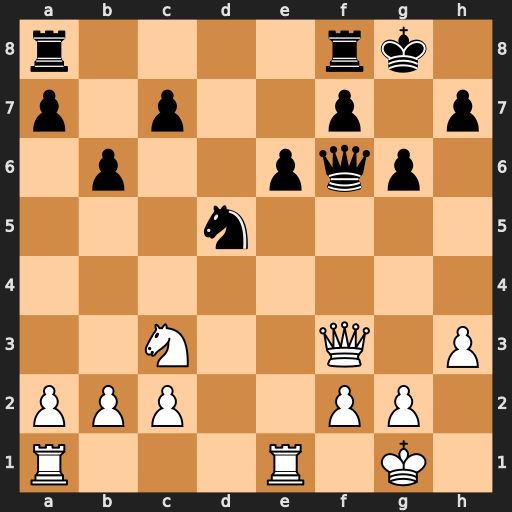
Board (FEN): r4rk1/p1p2p1p/1p2pqp1/3n4/8/2N2Q1P/PPP2PP1/R3R1K1
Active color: w
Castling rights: -
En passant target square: -
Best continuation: Nxd5 Qxf3 Ne7+ Kg7 gxf3